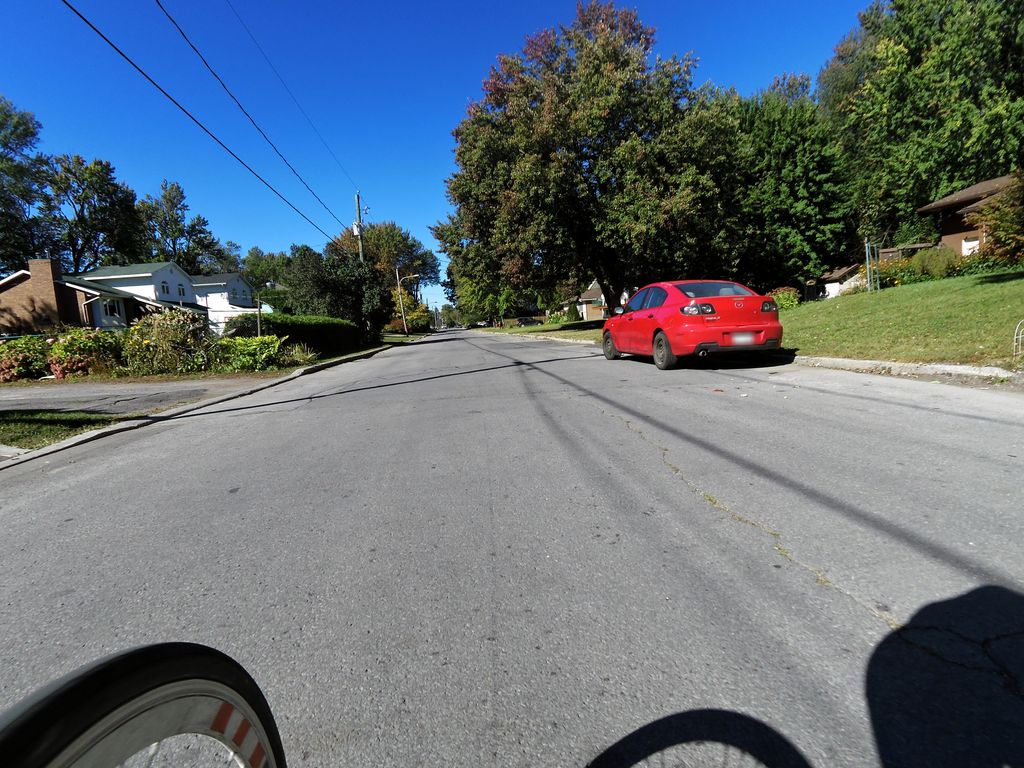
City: ottawa-gatineau